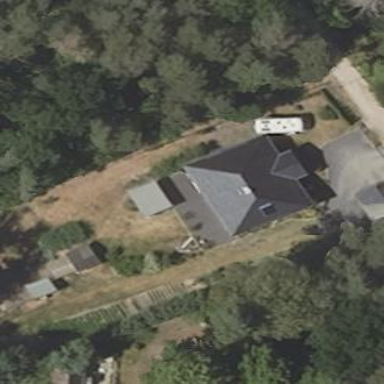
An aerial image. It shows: Detached building with hipped roof.